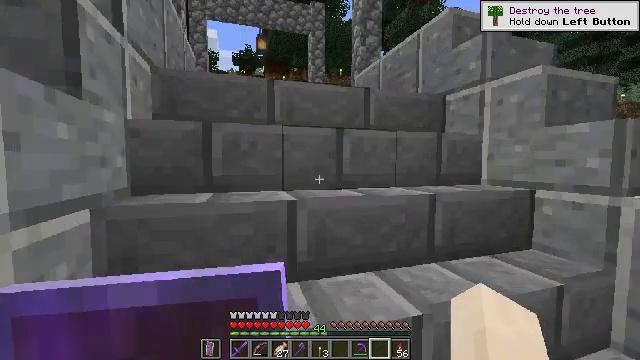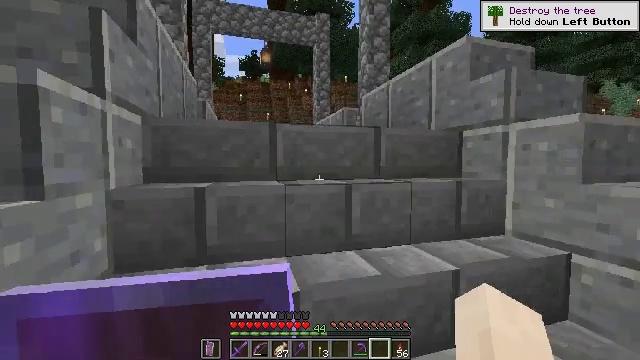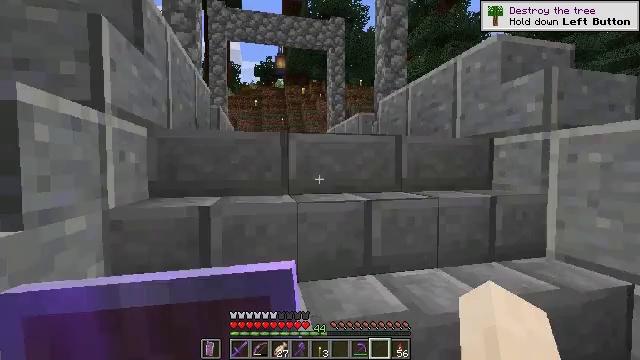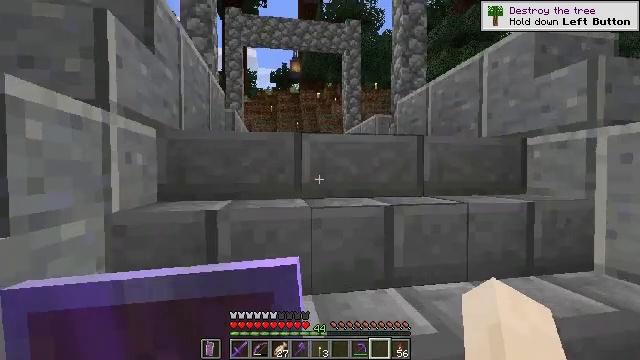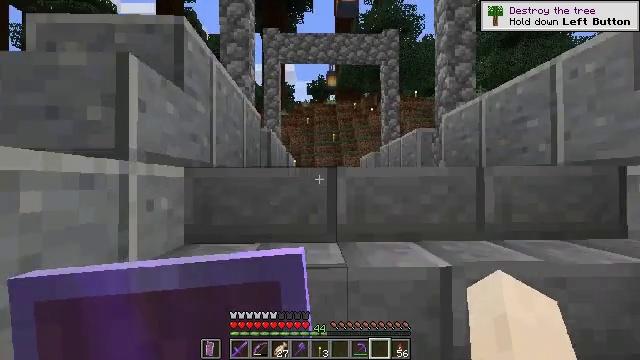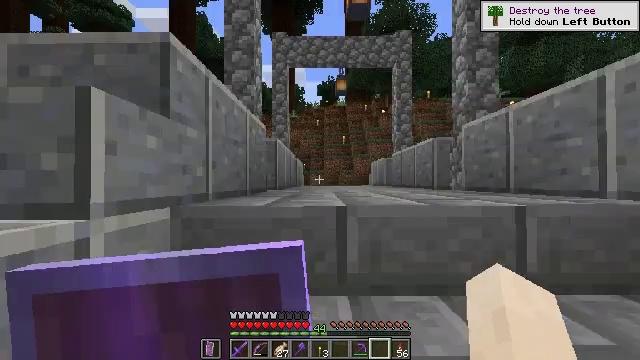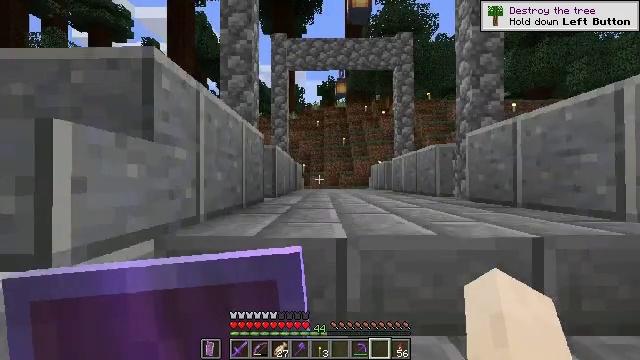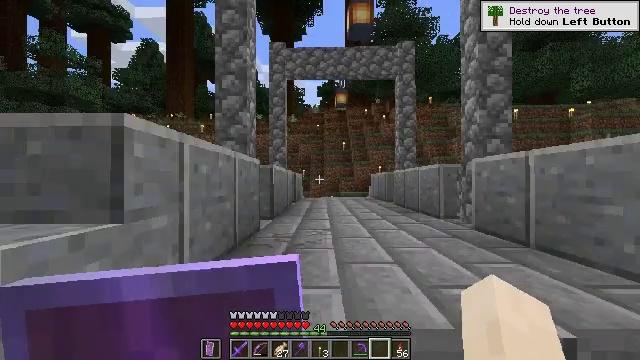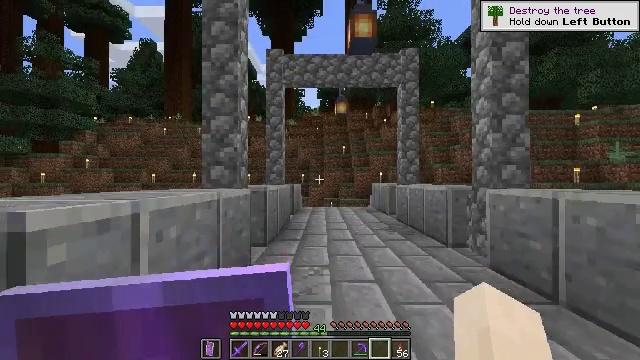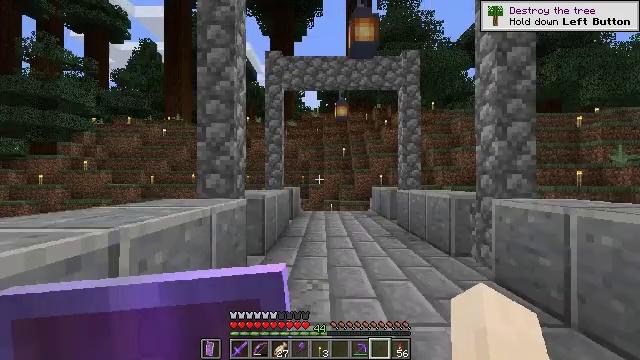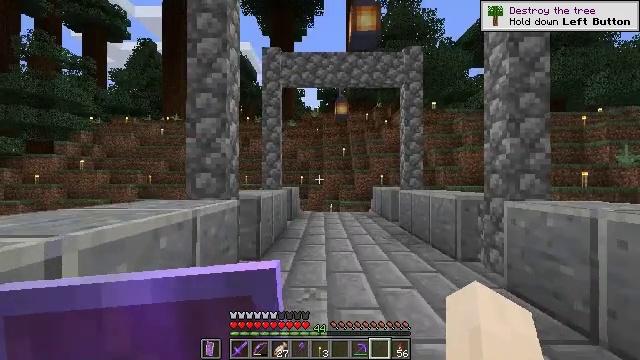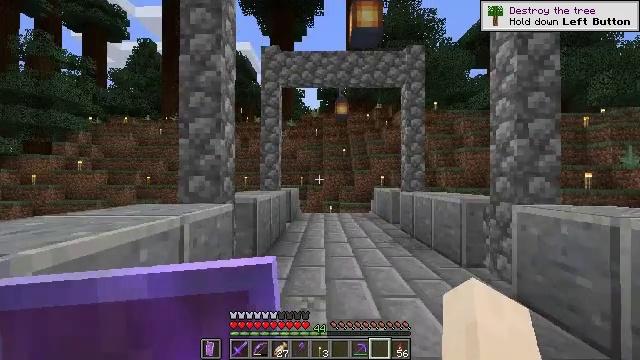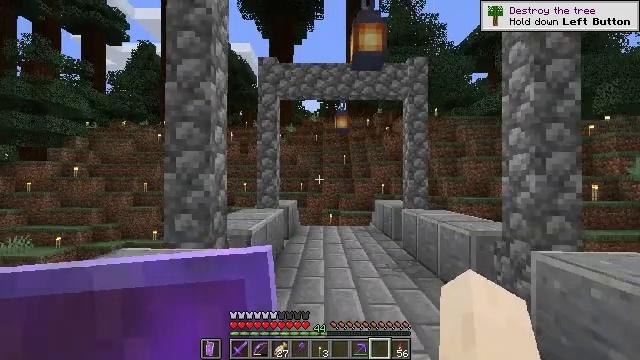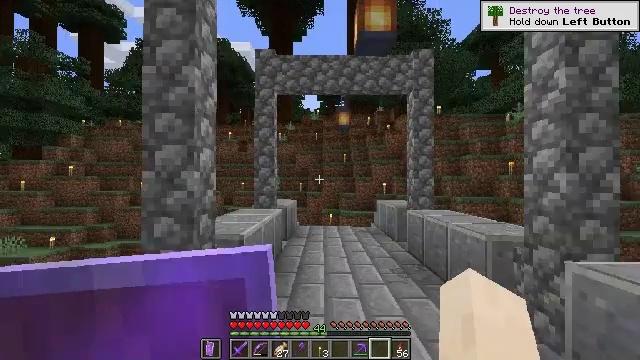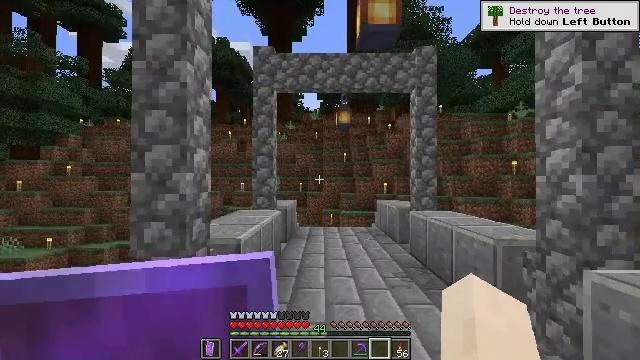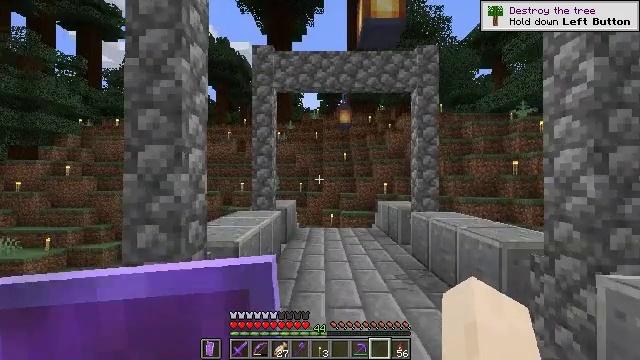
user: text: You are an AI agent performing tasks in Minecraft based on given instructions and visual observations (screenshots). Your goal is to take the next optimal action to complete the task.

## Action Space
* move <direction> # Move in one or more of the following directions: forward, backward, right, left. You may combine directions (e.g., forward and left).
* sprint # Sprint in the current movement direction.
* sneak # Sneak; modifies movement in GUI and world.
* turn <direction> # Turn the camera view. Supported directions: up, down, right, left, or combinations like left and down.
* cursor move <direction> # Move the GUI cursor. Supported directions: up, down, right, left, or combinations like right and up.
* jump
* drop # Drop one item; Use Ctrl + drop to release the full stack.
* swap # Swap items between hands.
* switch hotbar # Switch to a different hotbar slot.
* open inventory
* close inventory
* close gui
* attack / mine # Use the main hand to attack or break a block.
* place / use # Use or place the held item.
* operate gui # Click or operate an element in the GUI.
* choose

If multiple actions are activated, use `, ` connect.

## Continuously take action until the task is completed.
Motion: motion action
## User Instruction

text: Break the bone block to gather material.
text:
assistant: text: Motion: move forward, turn left
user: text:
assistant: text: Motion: move forward, turn left
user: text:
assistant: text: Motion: move forward, turn left
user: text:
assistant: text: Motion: move forward, turn left and up
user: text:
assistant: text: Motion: move forward, turn left
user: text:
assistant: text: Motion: move forward
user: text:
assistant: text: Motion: move forward
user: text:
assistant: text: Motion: move forward
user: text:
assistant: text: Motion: move forward
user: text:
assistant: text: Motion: move forward
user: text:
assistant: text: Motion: move forward
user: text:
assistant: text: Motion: move forward
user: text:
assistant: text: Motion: move forward
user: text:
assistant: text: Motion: move forward
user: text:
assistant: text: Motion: move forward
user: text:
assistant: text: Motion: move forward
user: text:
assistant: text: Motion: move forward
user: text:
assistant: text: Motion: move forward
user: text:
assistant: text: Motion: move forward
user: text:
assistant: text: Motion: move forward
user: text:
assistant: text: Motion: move forward
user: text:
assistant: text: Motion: move forward
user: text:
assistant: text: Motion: move forward
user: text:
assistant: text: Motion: move forward
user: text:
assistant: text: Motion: move forward
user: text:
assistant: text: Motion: move forward
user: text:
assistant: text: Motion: move forward
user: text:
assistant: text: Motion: move forward
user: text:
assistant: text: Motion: move forward
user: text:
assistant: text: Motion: move forward